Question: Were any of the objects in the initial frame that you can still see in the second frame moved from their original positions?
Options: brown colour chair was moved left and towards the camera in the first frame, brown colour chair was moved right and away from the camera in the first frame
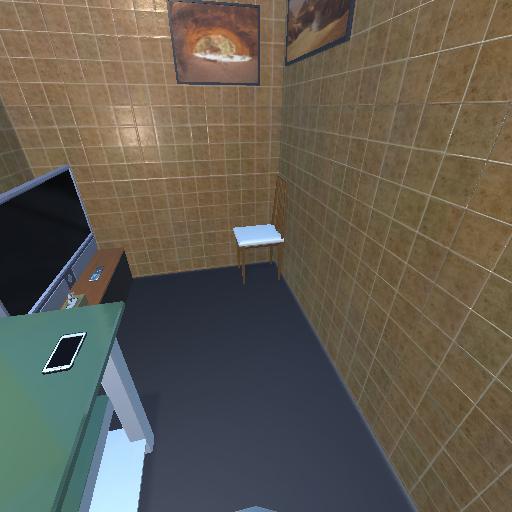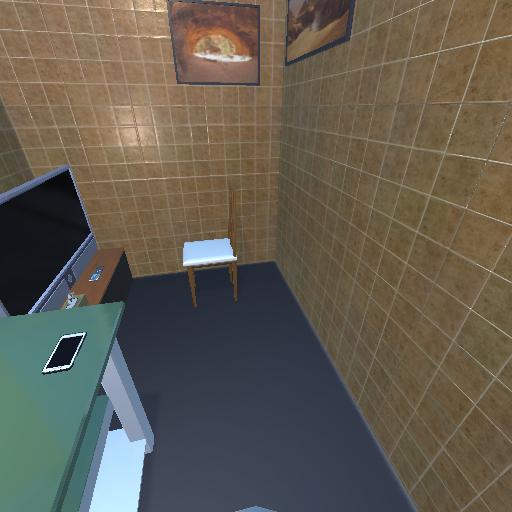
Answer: brown colour chair was moved left and towards the camera in the first frame